Question: I am working on an android project and I am trying to get a list of files and directories from the SD Card. It seems to be more a less working except the file name is outputting a load of nonsense and I can't see why.
Below is the code I am using to get the file listing.
public ArrayList getFileDirectoryListing()
{
ArrayList fileAndDirectories = new ArrayList();
'''
final String state = Environment.getExternalStorageState();
if (Environment.MEDIA_MOUNTED.equals(state))
{
File[] files = Environment.getExternalStorageDirectory().listFiles();
for (int i = 0; i < files.length; i++)
{
FileDirectoryDetails fileDirectoryDetails = new FileDirectoryDetails();
fileDirectoryDetails.path = files[i].getName();
if (files[i].isDirectory())
{
fileDirectoryDetails.fileOrDirectory = FileOrDirectory.Directory;
}
else
{
fileDirectoryDetails.fileOrDirectory = FileOrDirectory.File;
}
fileAndDirectories.add(fileDirectoryDetails);
}
}
return fileAndDirectories;
'''
}
Below is the code I am using to set the list adapter
'''
public void onCreate(Bundle savedInstanceState)
{
super.onCreate(savedInstanceState);
listView = getListView();
ArrayList<FileDirectoryDetails> filesAndDirectories = getFileDirectoryListing();
fileDirectoryDetailsArrayAdapter = new
ArrayAdapter<FileDirectoryDetails>(this, android.R.layout.simple_list_item_1, filesAndDirectories);
setListAdapter(fileDirectoryDetailsArrayAdapter);
}
'''
Below is a screenshot of what I am getting back in the list view instead of the actual file names.

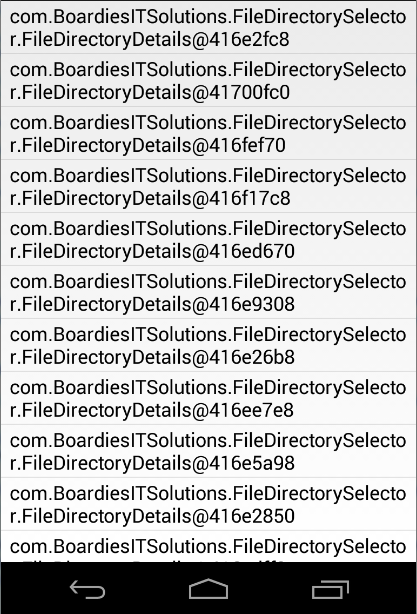
Answer: Make sure you override 'toString()' in your 'FileDirectoryDetails' returning meaningful details. Currently you're using the default 'toString()'
Or just fill your array with paths strings instead of the whole 'FileDirectoryDetails'
Alternatively, override 'getView()' of the adapter setting the text of the 'TextView' to 'details.path'